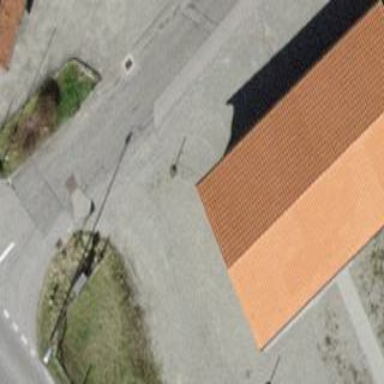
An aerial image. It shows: Shed.